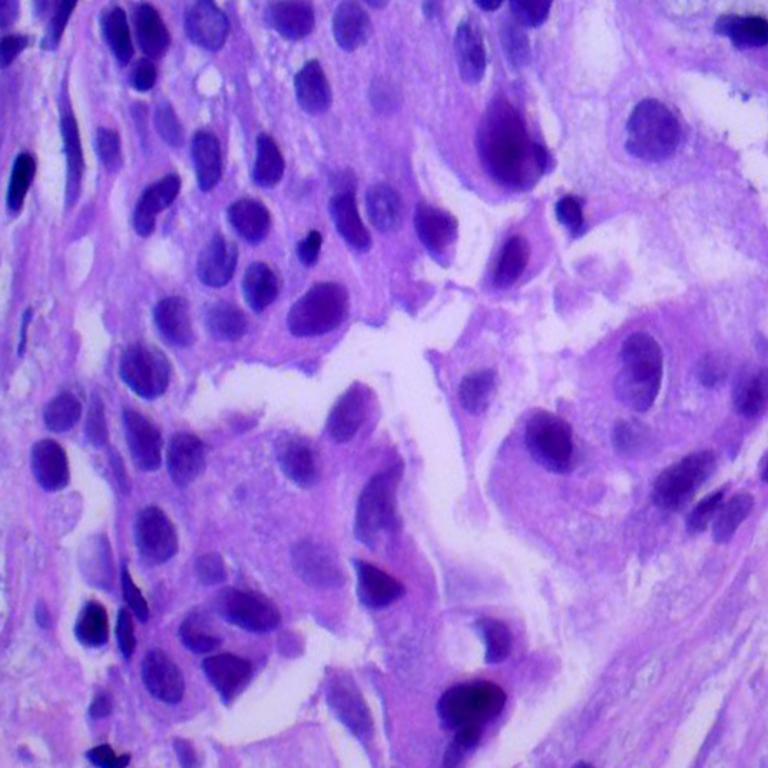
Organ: lung
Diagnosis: adenocarcinomas